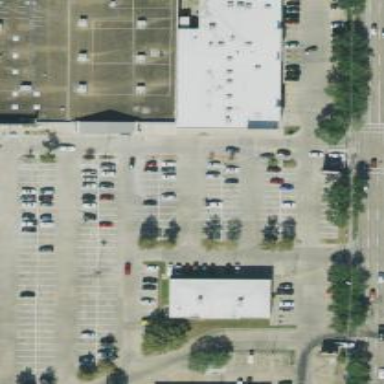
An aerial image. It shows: Parking space is available.